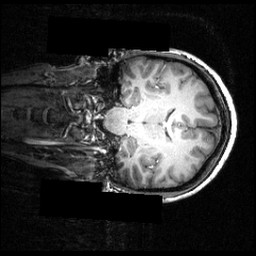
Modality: T1w
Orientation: coronal
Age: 23
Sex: female
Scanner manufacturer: siemens
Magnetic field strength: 3.951 T
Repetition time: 1.5 s
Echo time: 0.00335 s